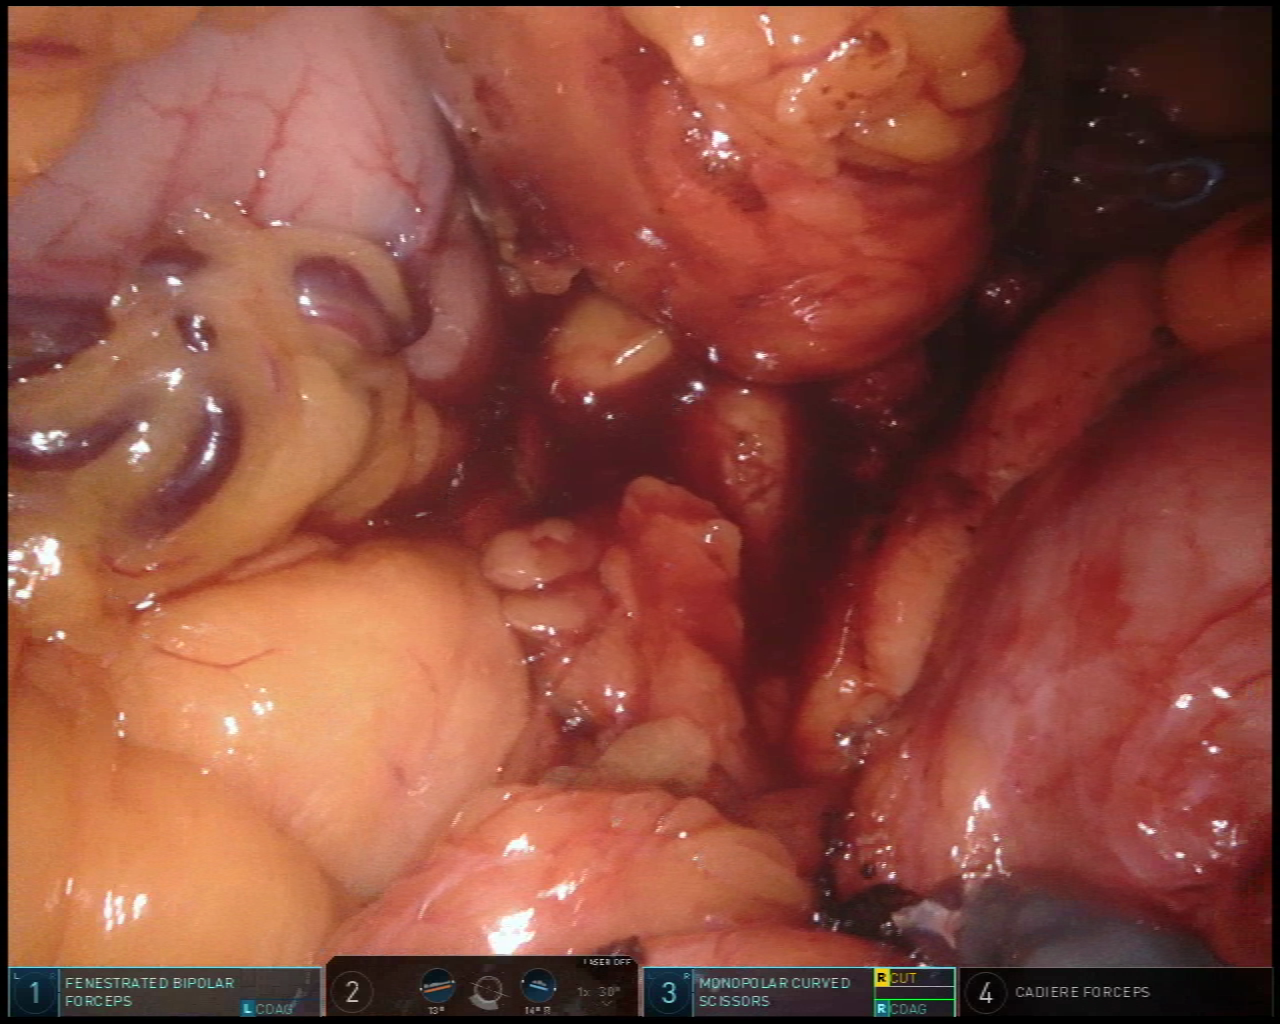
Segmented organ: stomach
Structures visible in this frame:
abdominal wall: no
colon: yes
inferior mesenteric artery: no
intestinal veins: no
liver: no
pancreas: no
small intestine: no
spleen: no
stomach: yes
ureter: no
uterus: no
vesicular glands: no